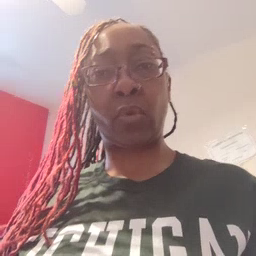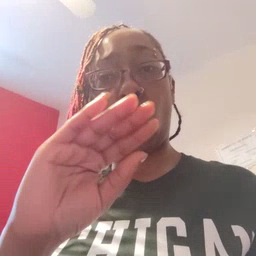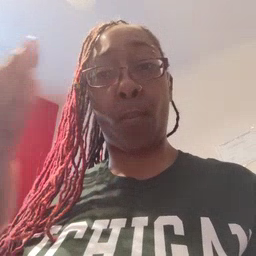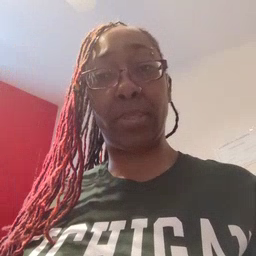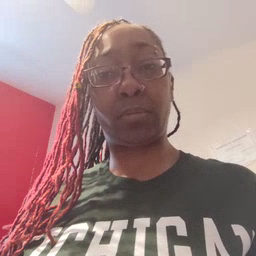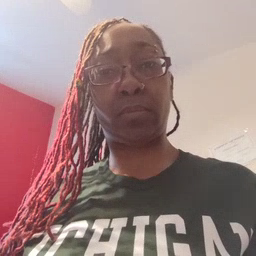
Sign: open